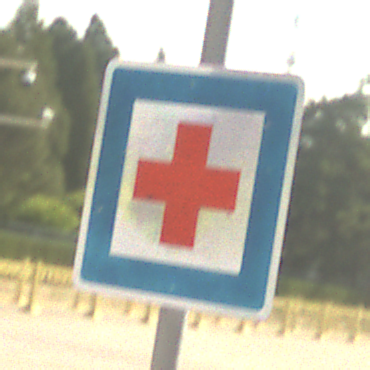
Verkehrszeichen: ErsteHilfe
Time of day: MorningAfternoon
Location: Outdoor (Suburban)
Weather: Clear
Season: NotSpecified
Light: Natural